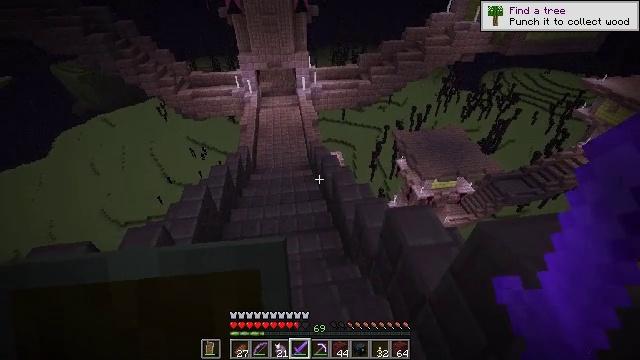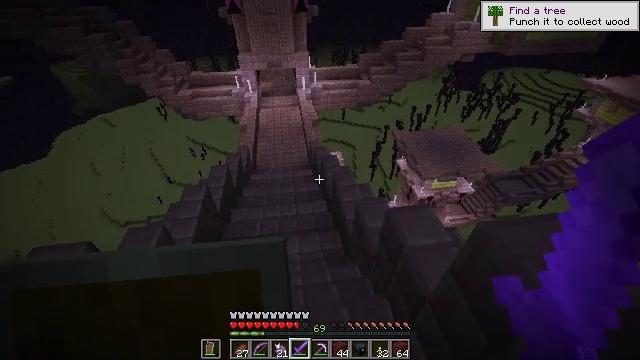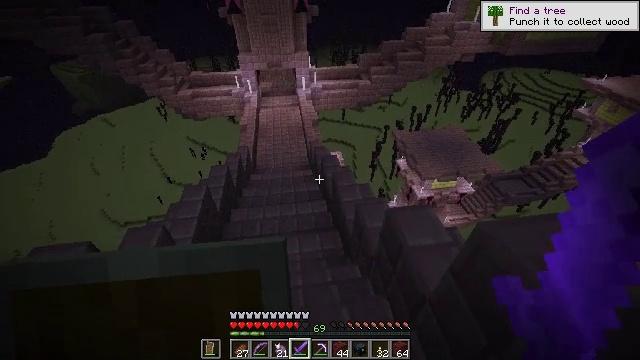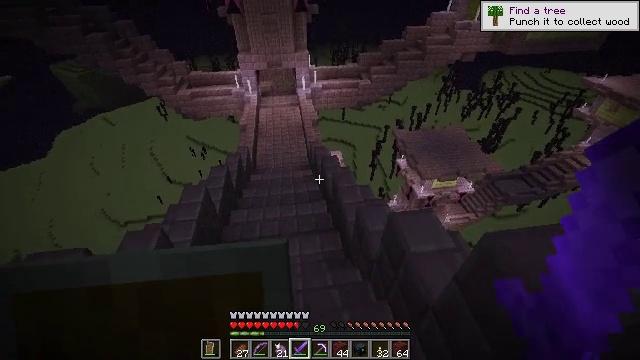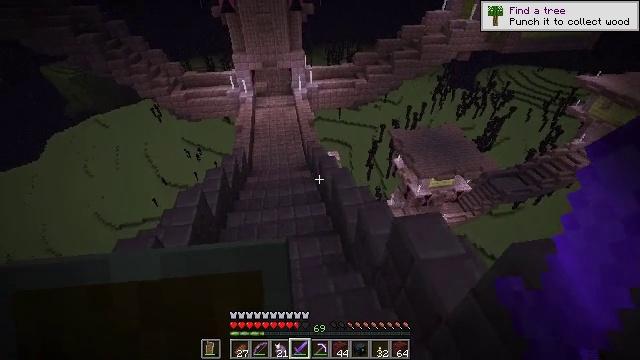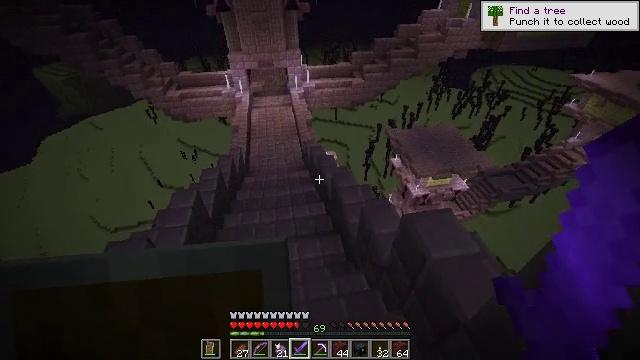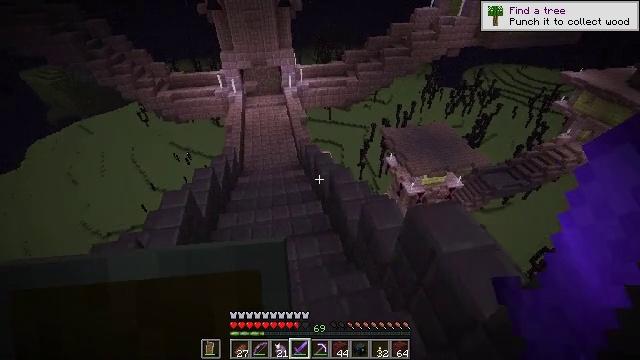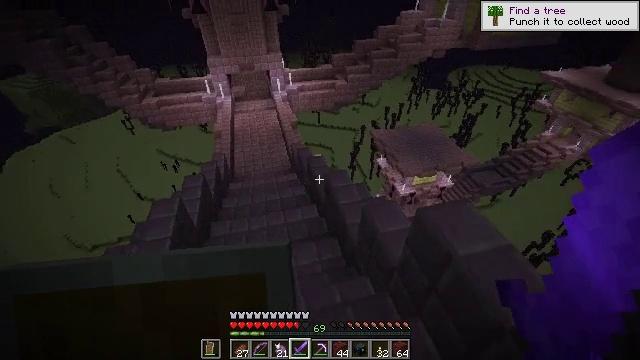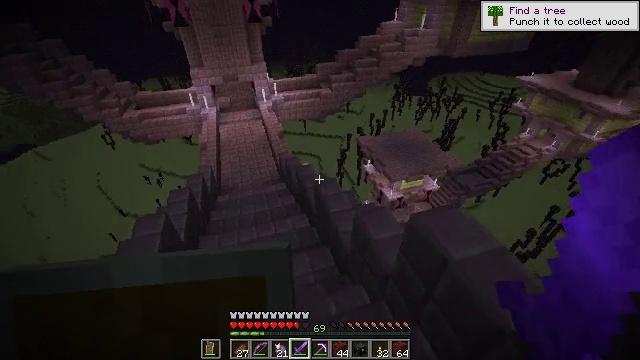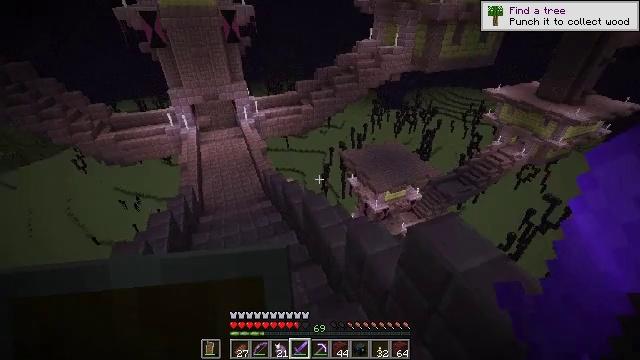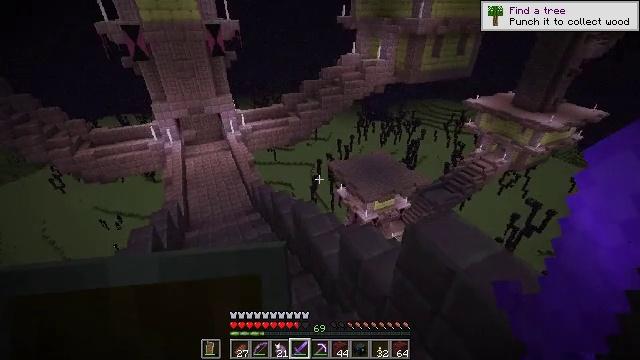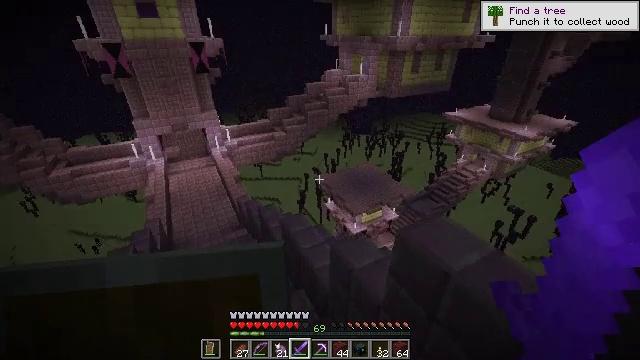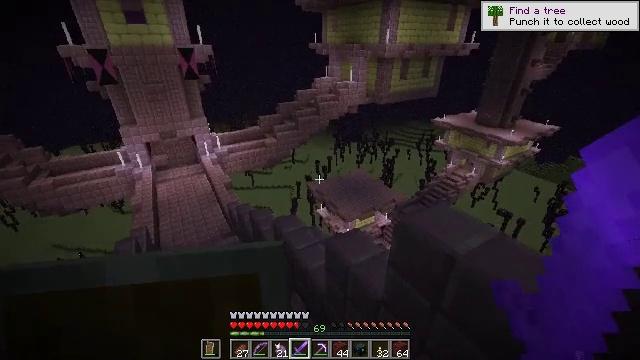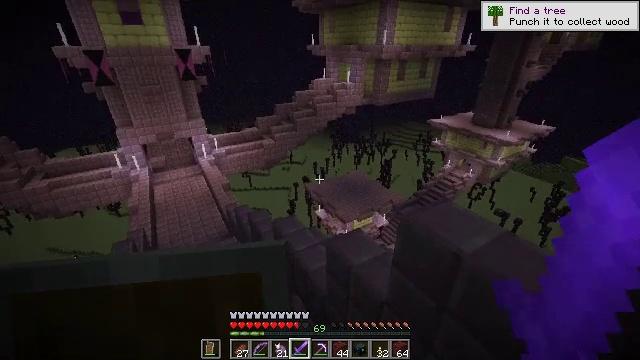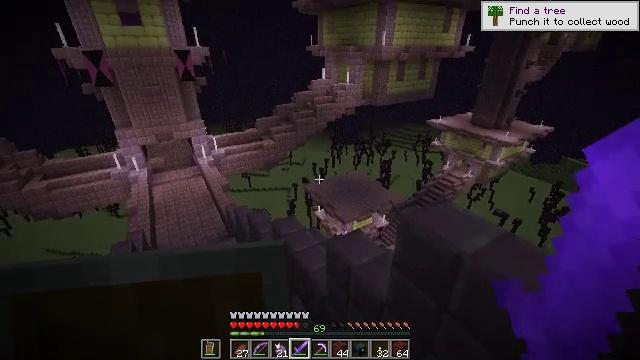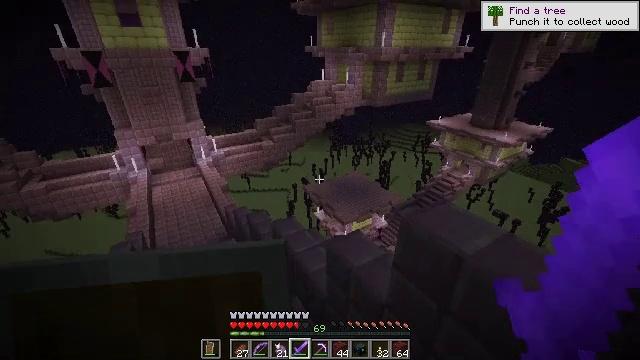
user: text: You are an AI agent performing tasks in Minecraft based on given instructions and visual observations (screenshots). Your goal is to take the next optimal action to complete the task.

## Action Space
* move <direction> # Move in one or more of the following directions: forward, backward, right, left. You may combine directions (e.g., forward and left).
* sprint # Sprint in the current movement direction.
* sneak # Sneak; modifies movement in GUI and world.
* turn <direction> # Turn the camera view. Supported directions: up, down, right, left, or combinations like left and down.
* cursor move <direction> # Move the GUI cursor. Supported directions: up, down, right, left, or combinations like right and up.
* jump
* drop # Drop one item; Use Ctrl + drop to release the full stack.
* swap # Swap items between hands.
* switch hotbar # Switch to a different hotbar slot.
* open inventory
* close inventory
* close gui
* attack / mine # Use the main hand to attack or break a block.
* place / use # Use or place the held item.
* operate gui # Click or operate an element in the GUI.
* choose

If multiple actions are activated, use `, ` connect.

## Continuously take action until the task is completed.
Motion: motion action
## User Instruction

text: Hunt the enderman.
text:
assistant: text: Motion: no_op
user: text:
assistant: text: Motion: no_op
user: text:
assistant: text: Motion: move forward
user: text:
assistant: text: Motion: move forward and move left, turn right
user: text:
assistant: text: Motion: move forward and move left
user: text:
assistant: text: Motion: move forward and move left, turn right
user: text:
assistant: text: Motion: move left, turn right
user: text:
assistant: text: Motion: turn right and up
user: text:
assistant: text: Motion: turn right and up
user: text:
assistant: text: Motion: turn right and up
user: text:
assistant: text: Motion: turn right and up
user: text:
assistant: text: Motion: turn right and up
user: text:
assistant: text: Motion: no_op
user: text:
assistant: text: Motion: no_op
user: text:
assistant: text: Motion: no_op
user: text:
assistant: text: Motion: no_op
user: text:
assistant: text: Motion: no_op
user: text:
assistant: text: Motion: no_op
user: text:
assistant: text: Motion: no_op
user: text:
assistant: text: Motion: no_op
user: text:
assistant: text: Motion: turn up
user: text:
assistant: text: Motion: turn up
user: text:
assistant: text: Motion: turn right and up
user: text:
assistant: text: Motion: turn right and up
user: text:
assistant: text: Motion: turn right and up
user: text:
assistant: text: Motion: turn up
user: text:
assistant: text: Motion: no_op
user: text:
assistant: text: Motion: no_op
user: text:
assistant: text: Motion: turn right and up
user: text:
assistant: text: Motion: turn up